Field crop: maize
Growth stage: 2
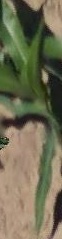
Species: maize